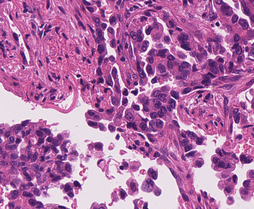
Tumor epithelial tissue: yes
Tumor-associated stroma tissue: yes
Normal tissue: no